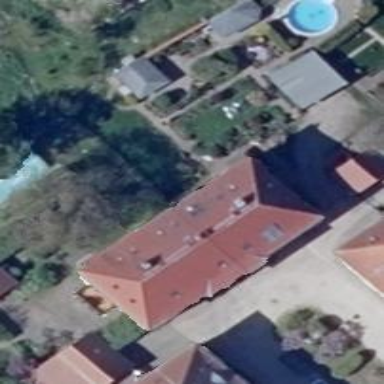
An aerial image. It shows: Terrace building.